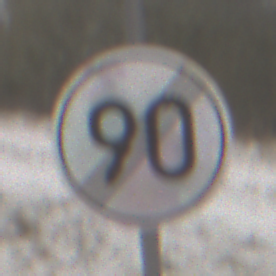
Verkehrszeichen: EndeGeschwindigkeit90
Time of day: Midday
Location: Outdoor (Nature)
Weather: Overcast
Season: Winter
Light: Natural